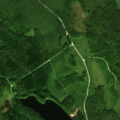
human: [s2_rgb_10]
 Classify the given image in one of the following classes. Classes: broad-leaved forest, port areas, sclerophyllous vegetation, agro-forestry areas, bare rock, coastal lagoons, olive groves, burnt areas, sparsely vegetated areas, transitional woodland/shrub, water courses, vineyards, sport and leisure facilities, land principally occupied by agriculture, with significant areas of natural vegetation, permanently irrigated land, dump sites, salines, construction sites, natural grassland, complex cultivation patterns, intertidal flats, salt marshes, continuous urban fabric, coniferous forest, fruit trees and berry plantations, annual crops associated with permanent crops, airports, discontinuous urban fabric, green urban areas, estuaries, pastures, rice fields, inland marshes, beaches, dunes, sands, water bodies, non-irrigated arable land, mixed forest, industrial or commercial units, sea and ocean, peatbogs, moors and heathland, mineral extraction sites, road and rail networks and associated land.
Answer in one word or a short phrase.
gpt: coniferous forest, mixed forest, transitional woodland/shrub, water bodies